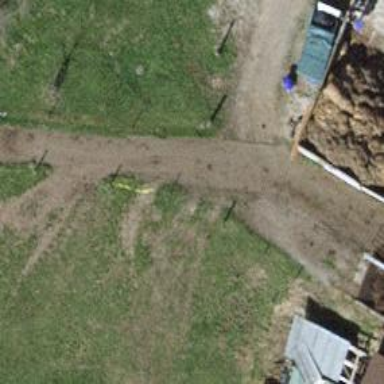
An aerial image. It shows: Fence is in the image.